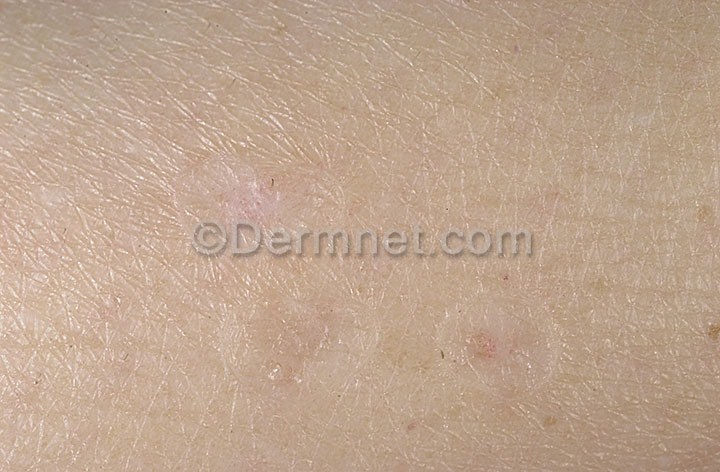
Disease: Seborrheic Keratoses and other Benign Tumors